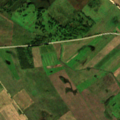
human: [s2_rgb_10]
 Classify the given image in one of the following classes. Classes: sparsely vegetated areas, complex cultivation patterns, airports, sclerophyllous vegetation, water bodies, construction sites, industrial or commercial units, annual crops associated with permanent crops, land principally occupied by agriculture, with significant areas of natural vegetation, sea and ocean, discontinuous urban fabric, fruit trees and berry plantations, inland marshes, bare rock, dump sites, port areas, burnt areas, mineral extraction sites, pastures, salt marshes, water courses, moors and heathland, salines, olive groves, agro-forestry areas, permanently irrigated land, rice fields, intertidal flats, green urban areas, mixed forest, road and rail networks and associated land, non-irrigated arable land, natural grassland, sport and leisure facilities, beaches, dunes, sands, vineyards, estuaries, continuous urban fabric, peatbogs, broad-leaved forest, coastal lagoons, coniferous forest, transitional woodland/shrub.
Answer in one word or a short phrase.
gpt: non-irrigated arable land, land principally occupied by agriculture, with significant areas of natural vegetation